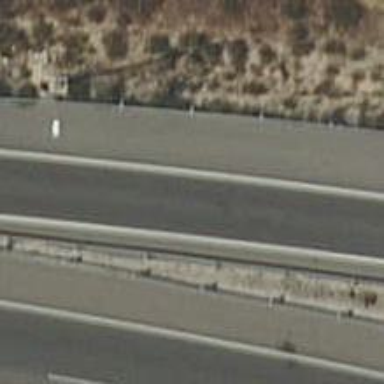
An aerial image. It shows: Motorway link.